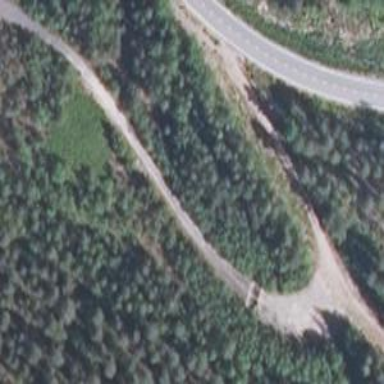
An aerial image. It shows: Simple road.